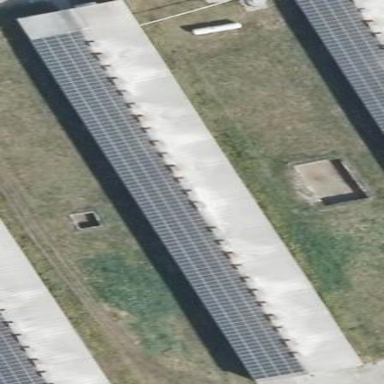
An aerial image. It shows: Building equipped with solar photovoltaic panel for generating electricity. The small installation is solar power generator.